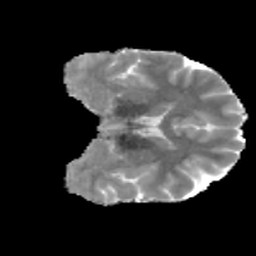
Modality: MD
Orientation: coronal
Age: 27
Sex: female
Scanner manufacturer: siemens
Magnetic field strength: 3 T
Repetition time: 3.5 s
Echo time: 0.086 s